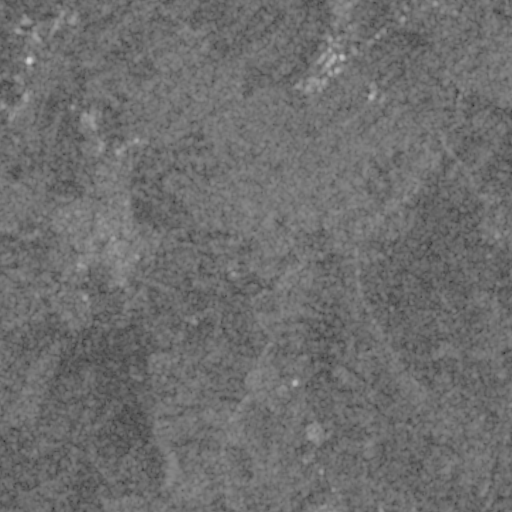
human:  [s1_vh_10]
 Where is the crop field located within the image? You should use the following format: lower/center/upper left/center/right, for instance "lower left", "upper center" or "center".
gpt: The crop field is located in the upper right of the image.
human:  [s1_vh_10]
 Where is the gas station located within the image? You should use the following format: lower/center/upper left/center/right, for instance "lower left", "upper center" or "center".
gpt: The gas station is located in the center right of the image.
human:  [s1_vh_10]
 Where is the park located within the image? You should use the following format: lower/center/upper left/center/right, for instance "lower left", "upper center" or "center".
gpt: The park is located in the upper right of the image.
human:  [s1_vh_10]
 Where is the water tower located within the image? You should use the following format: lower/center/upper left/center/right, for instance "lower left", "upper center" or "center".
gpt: The water tower is located in the upper right of the image.
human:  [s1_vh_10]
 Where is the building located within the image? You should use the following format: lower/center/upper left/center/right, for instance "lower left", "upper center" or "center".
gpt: There is no building in the image.

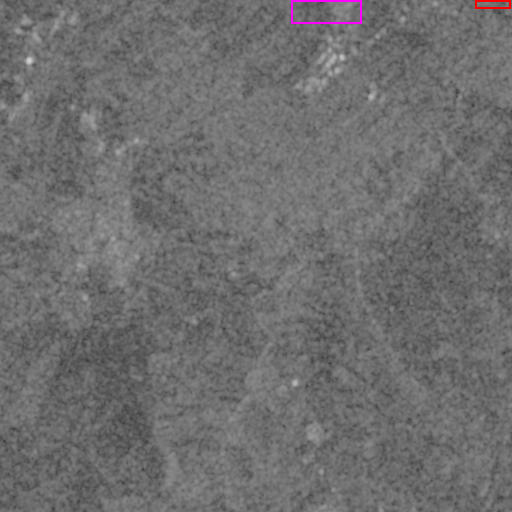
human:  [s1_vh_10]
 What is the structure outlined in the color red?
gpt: The structure outlined in red is a crop field.
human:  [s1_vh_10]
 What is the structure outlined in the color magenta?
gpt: The structure outlined in magenta is a park.
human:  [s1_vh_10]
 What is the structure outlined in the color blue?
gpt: There is no blue outline.